九年级 · 画法几何学
如图, 已知 $B C$ 是圆柱的直径, $A B$ 是圆柱的高, 在圆柱的侧面上, 过点 $A$, $C$ 嵌有一圈路径最短的金属丝, 现将圆柱侧面沿 $A B$ 剪开, 所得圆柱的侧面展开图形是( )
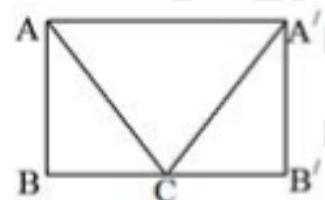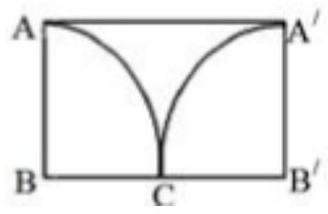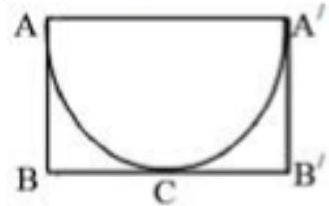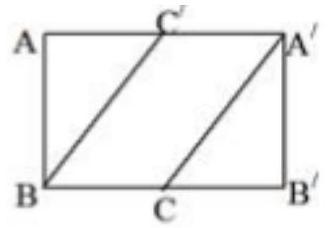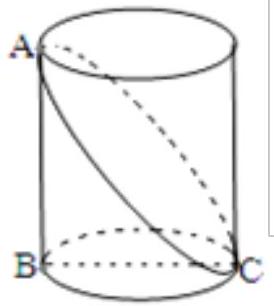
A.

B.

C.

D.

答案: A
解析: 因圆柱的展开面为长方形, $A C$ 展开应该是两线段, 且有公共点 $C$.

故选 $A$.